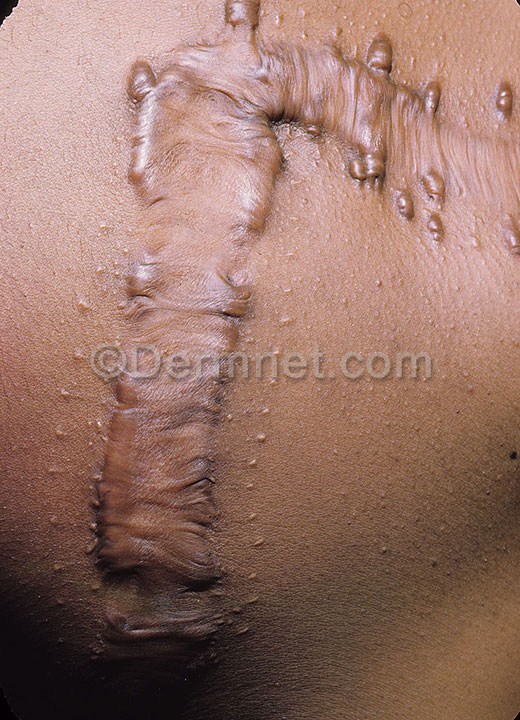
Disease: Seborrheic Keratoses and other Benign Tumors